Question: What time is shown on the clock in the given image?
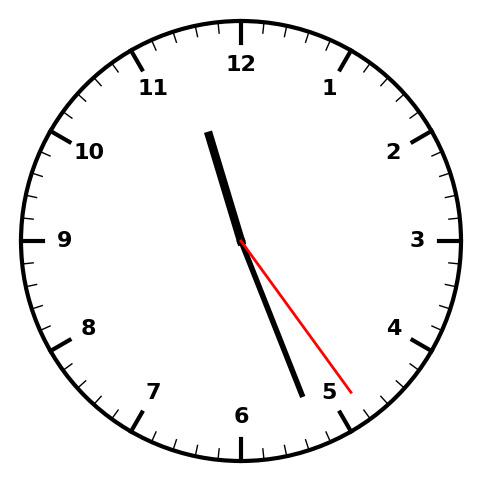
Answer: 11:26:24